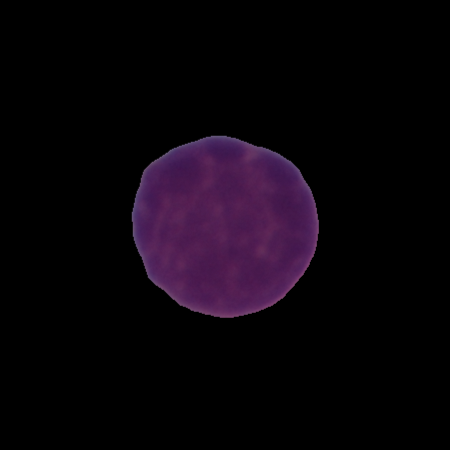
Label: healthy